Question: i am trying to run my map-reduce job on EMR (Amazon) after i checked it on my local computer and i'm getting this error:
'''
Error: java.lang.RuntimeException: java.lang.ClassNotFoundException: Class Main$MapClass not found
at org.apache.hadoop.conf.Configuration.getClass(Configuration.java:1720)
at org.apache.hadoop.mapreduce.task.JobContextImpl.getMapperClass(JobContextImpl.java:186)
at org.apache.hadoop.mapred.MapTask.runNewMapper(MapTask.java:733)
at org.apache.hadoop.mapred.MapTask.run(MapTask.java:342)
at org.apache.hadoop.mapred.YarnChild$2.run(YarnChild.java:162)
at java.security.AccessController.doPrivileged(Native Method)
at javax.security.auth.Subject.doAs(Subject.java:415)
at org.apache.hadoop.security.UserGroupInformation.doAs(UserGroupInformation.java:1491)
at org.apache.hadoop.mapred.YarnChild.main(YarnChild.java:157)
Caused by: java.lang.ClassNotFoundException: Class Main$MapClass not found
at org.apache.hadoop.conf.Configuration.getClassByName(Configuration.java:1626)
at org.apache.hadoop.conf.Configuration.getClass(Configuration.java:1718)
... 8 more
'''
this is the main function that define the Job configuration:
'''
public static void main(String[] args) throws Exception {
String inputLocation;
String outputLocation;
String includeStopWords;
if (args.length > 2) {
inputLocation = args[0];
outputLocation = args[1];
includeStopWords = args[2];
}else{
for(int i=0; i < args.length; i++){
System.out.println("Missing Args!!
" + "Number of args: "+ args.length+ "
args[" + i+ "]:" + args[i]);
}
throw new IllegalArgumentException();
}
// first job - count the 2 grams words by decade
Configuration conf = new Configuration();
conf.set("includeStopWords", includeStopWords);
@SuppressWarnings("deprecation")
Job job = new Job(conf, "words count");
System.out.println("before set classes:");
job.setJarByClass(Main.class);
job.setMapperClass(MapClass.class);
job.setReducerClass(ReduceClass.class);
System.out.println("after setting classes.");
job.setOutputKeyClass(Text.class);
job.setOutputValueClass(Text.class);
job.setMapOutputKeyClass(Text.class);
job.setMapOutputValueClass(Text.class);
// job.setInputFormatClass(SequenceFileInputFormat.class);
FileInputFormat.addInputPath(job, new Path(inputLocation));
FileOutputFormat.setOutputPath(job, new Path(outputLocation));
System.out.println("before wait to complition");
System.exit(job.waitForCompletion(true) ? 0 : 1);
System.out.println("after wait to completion");
}
'''
the code of the runner on EMR is:
'''
public class Runner {
public static Logger logger = LogManager.getRootLogger();
public static void main(String[] args) throws IOException {
String minPmi;
String relMinPmi;
String language;
String includeStopWords;
if(args.length > 3){
minPmi = args[0];
relMinPmi = args[1];
language = args[2];
includeStopWords = args[3];
}else{
System.out.println("Missing Arguments!");
throw new IllegalArgumentException();
}
//Jobs output locations
String firstOutput = "s3n://dsp152ass2/outputs/first";
String secondOutput = "s3n://dsp152ass2/outputs/second";
String thirdOutput = "s3n://dsp152ass2/outputs/third";
//Jobs jar location
String firstJobJar = "s3n://dsp152ass2/jars/firstJob.jar";
String secondJobJar = "s3n://dsp152ass2/jars/secondJob.jar";
String thirdJobJar = "s3n://dsp152ass2/jars/thirdJob.jar";
//select input corpus by language argument
String corpus = "s3n://dsp152/output/eng-us-all-100k-2gram"; //TODO: change to the real input
if(language.equalsIgnoreCase("heb")){
corpus = "s3n://dsp152/output/heb-all-100k-2gram";
}
//Create EMR
AWSCredentials credentials = new PropertiesCredentials(new FileInputStream(new File("credentials.properties")));
AmazonElasticMapReduce mapReduce = new AmazonElasticMapReduceClient(credentials);
//Define hadoop Steps config
HadoopJarStepConfig firstJobConfing = new HadoopJarStepConfig()
.withJar(firstJobJar)
//.withMainClass("FirstMR.Main") // sec only runner
.withArgs(corpus, firstOutput , includeStopWords);
HadoopJarStepConfig secondJobConfing = new HadoopJarStepConfig()
.withJar(secondJobJar)
// .withMainClass("Main")
.withArgs(firstOutput +"/part-r-00000" , secondOutput);
HadoopJarStepConfig thirdJobConfing = new HadoopJarStepConfig()
.withJar(thirdJobJar)
//.withMainClass("Main")
.withArgs(secondOutput+"/part-r-00000", thirdOutput , minPmi, relMinPmi);
//Define step config
StepConfig firstJobStep = new StepConfig()
.withName("firstJobStep")
.withHadoopJarStep(firstJobConfing)
.withActionOnFailure("TERMINATE_JOB_FLOW");
StepConfig secondJobStep = new StepConfig()
.withName("secondJobStep")
.withHadoopJarStep(secondJobConfing)
.withActionOnFailure("TERMINATE_JOB_FLOW");
StepConfig thirdJobStep = new StepConfig()
.withName("thirdJobStep")
.withHadoopJarStep(thirdJobConfing)
.withActionOnFailure("TERMINATE_JOB_FLOW");
//Define job flow
JobFlowInstancesConfig instances = new JobFlowInstancesConfig()
.withInstanceCount(1) //TODO: change to 2 - 10
.withMasterInstanceType(InstanceType.M1Large.toString())
.withSlaveInstanceType(InstanceType.M1Large.toString())
.withHadoopVersion("2.2.0").withEc2KeyName("dsp152ass2")
.withKeepJobFlowAliveWhenNoSteps(false)
.withPlacement(new PlacementType("us-east-1b"));
//Define run flow
RunJobFlowRequest runFlowRequest = new RunJobFlowRequest()
.withName("DSPextractCollections")
.withInstances(instances)
.withJobFlowRole("EMR_EC2_DefaultRole")
.withServiceRole("EMR_DefaultRole")
.withSteps(firstJobStep,secondJobStep,thirdJobStep)
.withLogUri("s3n://dsp152ass2/logs/");
//Run the jobs
RunJobFlowResult runJobFlowResult = mapReduce.runJobFlow(runFlowRequest);
String jobFlowId = runJobFlowResult.getJobFlowId();
System.out.println("### WORKFLOW SUCCESSFULLY ADDED:
" + " " + jobFlowId);
}
'''
}
my project structure:

thanks in advance for your help.
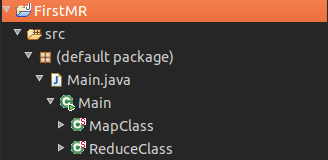
Answer: These are steps that can solve the resolution problem:
1. Create separate Mapper and Reducer classes.
2. Create a package name for the classes and use it and not the default package (foo.Main, foo.MapClass ...).
3. When you're in Eclipse, try the "Extract required libraries into generated JAR" option, instead of "Package required libraries into generated JAR". This may solve classes not being found (make sure you copy everything eclipse generated).
EMR has specific settings that are not like running a local (and probably pseudo-distributed) deployment. Make sure those are correct by following <URL>